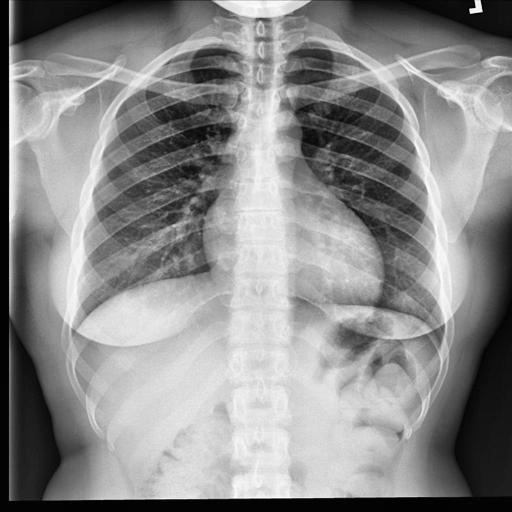
Finding: NORMAL